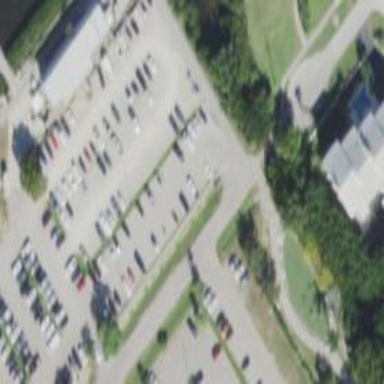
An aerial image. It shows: Unpaved parking area.